Field crop: tomato
Growth stage: 2
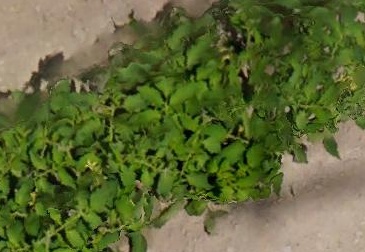
Species: tomato